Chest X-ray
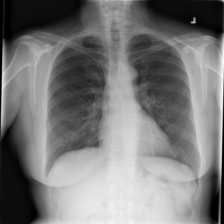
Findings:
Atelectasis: negative
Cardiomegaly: negative
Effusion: negative
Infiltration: negative
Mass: negative
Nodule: negative
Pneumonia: negative
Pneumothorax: negative
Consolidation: negative
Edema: negative
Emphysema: negative
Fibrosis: negative
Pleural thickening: negative
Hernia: negative